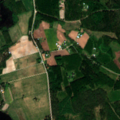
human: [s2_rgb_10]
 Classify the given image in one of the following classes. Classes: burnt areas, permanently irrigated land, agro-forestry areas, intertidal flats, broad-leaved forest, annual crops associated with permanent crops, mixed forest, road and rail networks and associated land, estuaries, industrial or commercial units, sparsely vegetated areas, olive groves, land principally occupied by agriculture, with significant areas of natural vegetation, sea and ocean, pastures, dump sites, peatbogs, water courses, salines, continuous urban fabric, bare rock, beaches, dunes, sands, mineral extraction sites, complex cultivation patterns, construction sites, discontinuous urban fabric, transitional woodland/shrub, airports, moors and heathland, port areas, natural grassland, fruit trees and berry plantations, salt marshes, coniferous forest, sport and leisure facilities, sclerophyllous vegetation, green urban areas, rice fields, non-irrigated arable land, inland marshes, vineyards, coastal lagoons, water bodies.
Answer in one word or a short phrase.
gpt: land principally occupied by agriculture, with significant areas of natural vegetation, broad-leaved forest, mixed forest, transitional woodland/shrub, water bodies